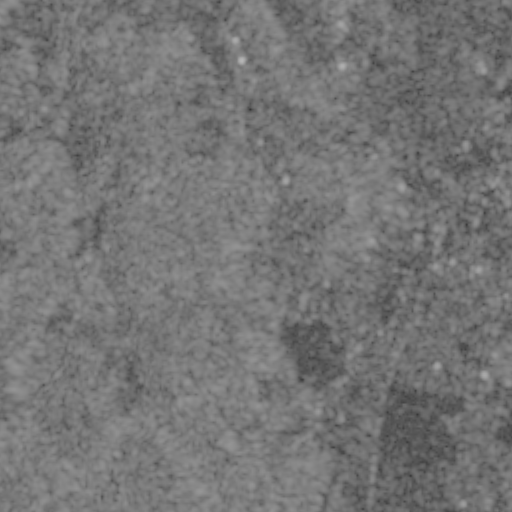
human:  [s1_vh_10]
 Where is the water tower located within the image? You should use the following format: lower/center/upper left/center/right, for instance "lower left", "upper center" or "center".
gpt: The water tower is located in the center right of the image.
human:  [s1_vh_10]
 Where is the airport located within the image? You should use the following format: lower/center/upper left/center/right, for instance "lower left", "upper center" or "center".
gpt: There is no airport in the image.

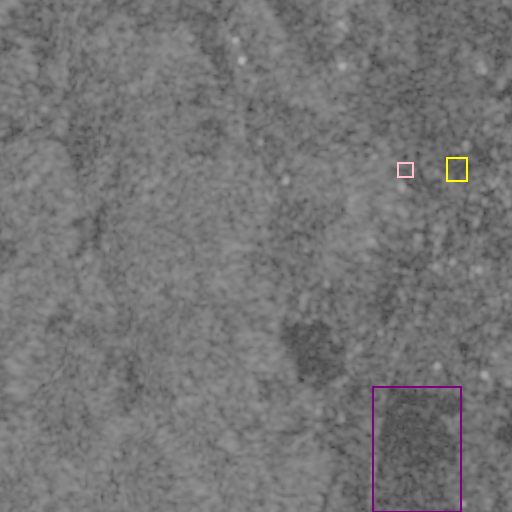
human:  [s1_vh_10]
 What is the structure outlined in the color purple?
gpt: The structure outlined in purple is a crop field.
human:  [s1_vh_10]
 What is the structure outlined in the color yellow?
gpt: The structure outlined in yellow is a park.
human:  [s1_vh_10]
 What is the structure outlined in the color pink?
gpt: The structure outlined in pink is a parking lot.
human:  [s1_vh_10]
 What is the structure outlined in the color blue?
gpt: There is no blue outline.